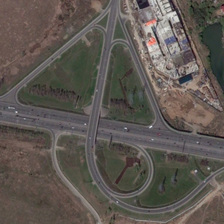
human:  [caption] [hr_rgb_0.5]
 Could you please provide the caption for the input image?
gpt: some buildings and a pond are near a viaduct .

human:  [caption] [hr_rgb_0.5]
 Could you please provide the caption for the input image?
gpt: some buildings and a pond are near a viaduct .

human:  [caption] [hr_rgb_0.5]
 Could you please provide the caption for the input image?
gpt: some buildings and a pond are near a viaduct .

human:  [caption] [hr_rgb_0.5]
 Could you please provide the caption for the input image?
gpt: some buildings and a pond are near a viaduct .

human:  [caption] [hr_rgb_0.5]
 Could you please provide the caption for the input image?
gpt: some buildings and a pond are near a viaduct .